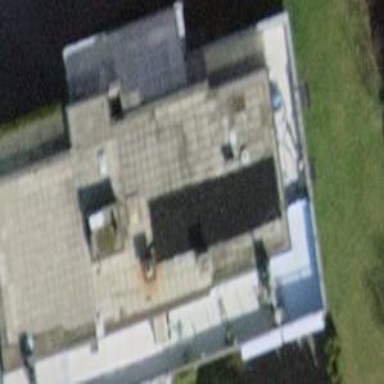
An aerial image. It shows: Building with flat roof.